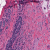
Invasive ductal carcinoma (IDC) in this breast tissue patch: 0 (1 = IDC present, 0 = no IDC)